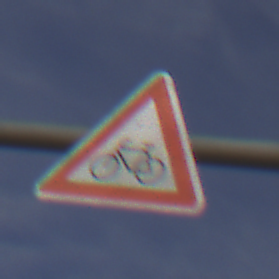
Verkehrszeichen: RadverkehrRechts
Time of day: MorningAfternoon
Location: Outdoor (Suburban)
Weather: PartlyCloudy
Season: NotSpecified
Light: Natural